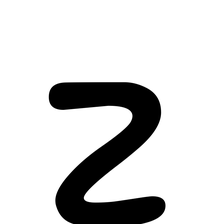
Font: PatrickHand-Regular